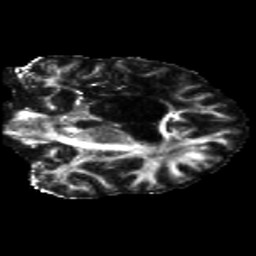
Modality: FA
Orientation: coronal
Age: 31
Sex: female
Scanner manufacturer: siemens
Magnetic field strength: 3 T
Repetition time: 5.25 s
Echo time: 0.08 s